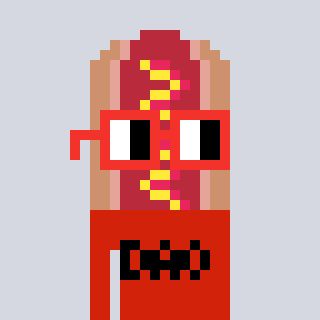
a pixel art character with square red glasses, a hotdog-shaped head and a red-colored body on a cool background